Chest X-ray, PA view. Patient: 43 years old, sex M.
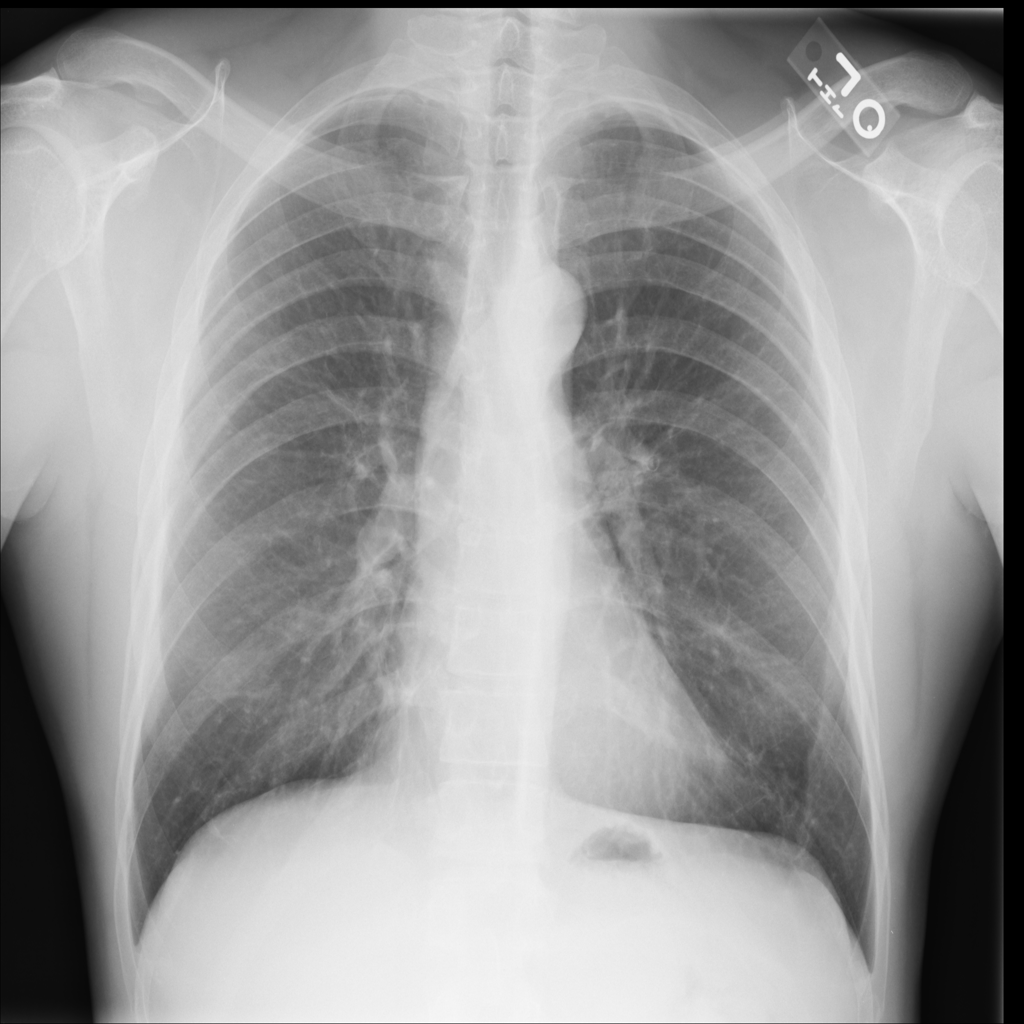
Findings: Infiltration